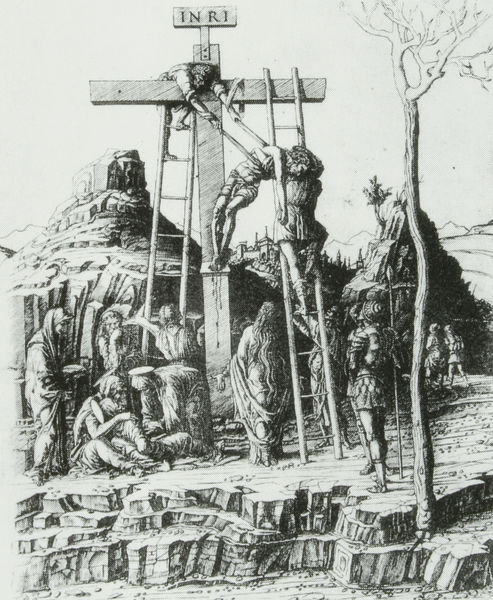
Titel: Kreuzabnahme
Künstler: Andrea Mantegna
Standort: viele Standorte
Institution: Seriendruck
Schlagwörter: akt, baum, berg, dunkel, felsen, himmel, körper, mann, nackt, schatten, weiß, wolken, bäume, frauen, landschaft, menschen, sand, sitzen, äste, frau, frisur, frisuren, grau, haar, hell, hintergrund, holz, kleider, licht, männer, schwarz, skizze, zeichnung, gebäude, schleier, tuch, wolke, leute, bart, hose, jacke, bibel, helld, hinrichtung, johannes, kleidung, leiche, mensch, stehen, stein, steine, tod, tot, toter, trauer, wache, ast, baumstamm, erde, hügel, natur, stamm, zweige, kirche, boden, land, haare, sitzend, stoff, stoffe, tücher, kind, mutter, personen, blatt, person, locke, locken, scheitel, anhöhe, arbeit, kinder, holzschnitt, schrift, papier, trocken, berge, fels, gebirge, gipfel, grafik, graphik, schattierung, schattierungen, kahl, herbst, weis, ziehen, arbeiter, figuren, leiter, seile, stämme, treppe, treppen, lanze, soldaten, kraft, muskeln, inschrift, balken, stufe, stufen, stofflichkeit, nagel, nägel, blut, hängen, spanisch, glaube, kreuz, religion, seil, zweig, kontur, druck, felsig, radierung, stich, schwarzweiß, konturen, leichen, soldat, bleistift, entwurf, rüstung, römer, karfreitag, heiligenschein, christus, grab, jesus, jesus christus, kreuzabnahme, kreuzigung, ostern, leid, muskel, schmerz, geäst, schnurr, kruzifix, bettler, speer, grund, jünger, maria, kupferstich, magdalena, sünde, jerusalem, leichnahm, maria magdalena, mutter gottes, abnehmen, petrus, schwar, josef, joseph, aum, grabmahl, pontius pilatus, kreuzigungsgruppe, juden, abnahme, golgotha, kreusabnahme, kahler baum, apostel, passion, flesen, haptik, güte, leitern, golgatha, inri, kalvarienberg, klage, sitzender mann, bleistiffte, golgath, holzleiter, holzleitern, kreuzigunsgruppe, buße, haffnung, kreuzabnnahme